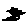
Label: house